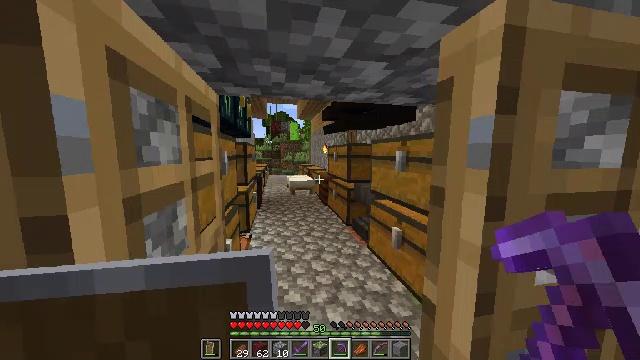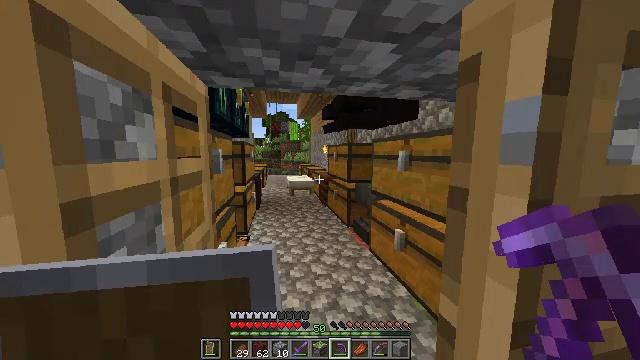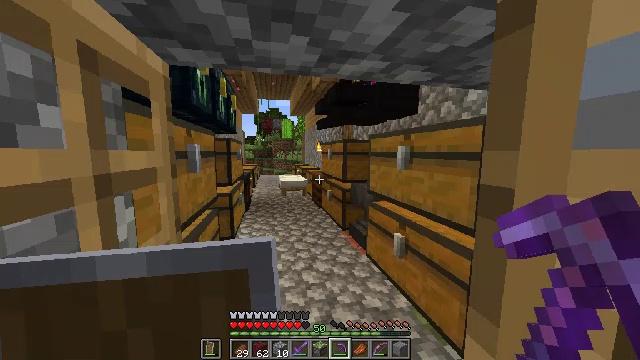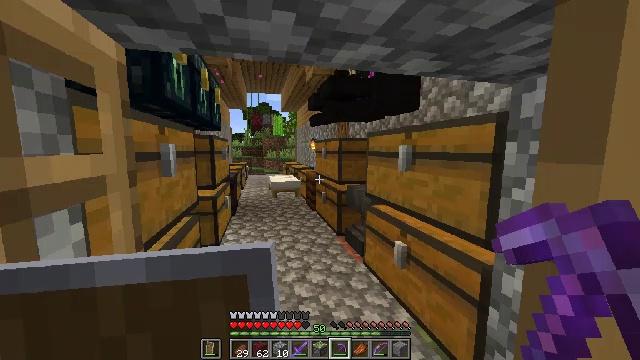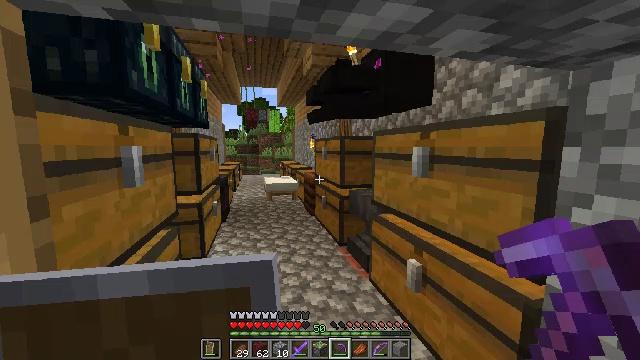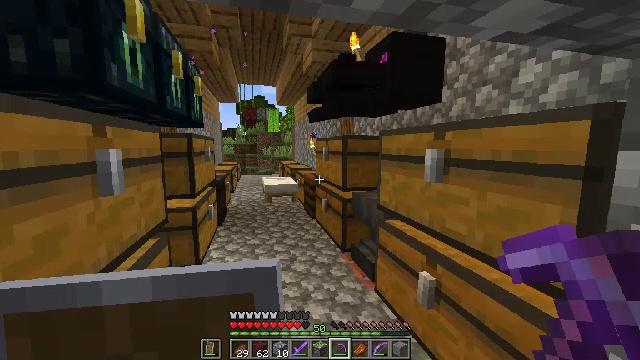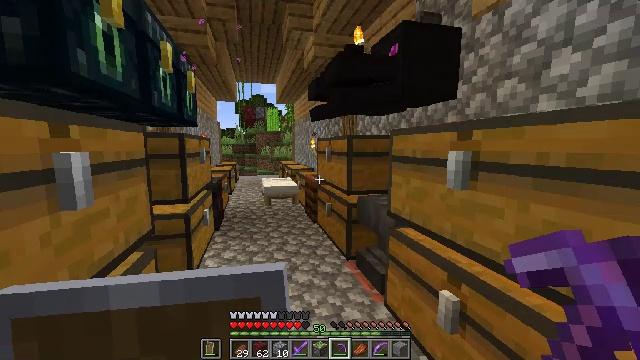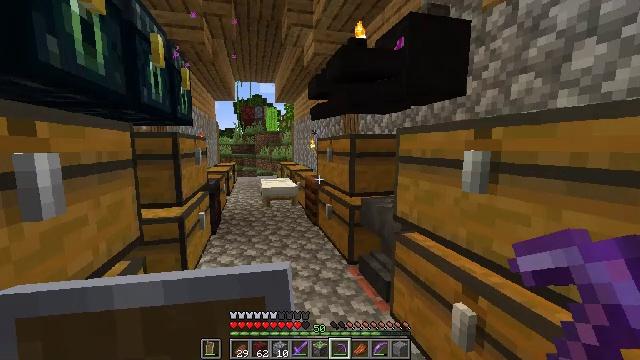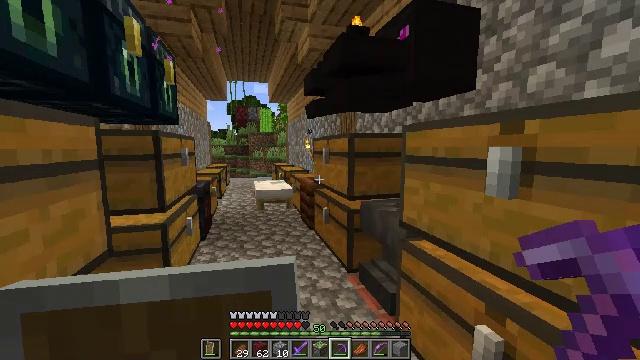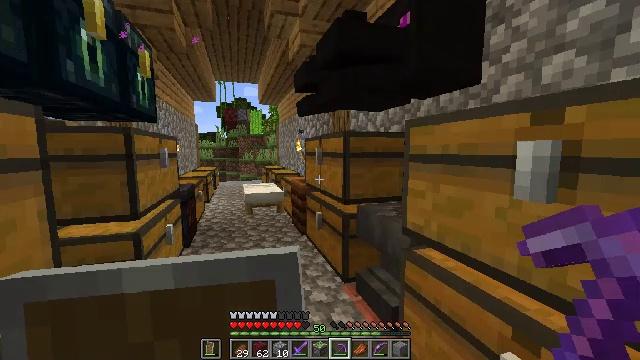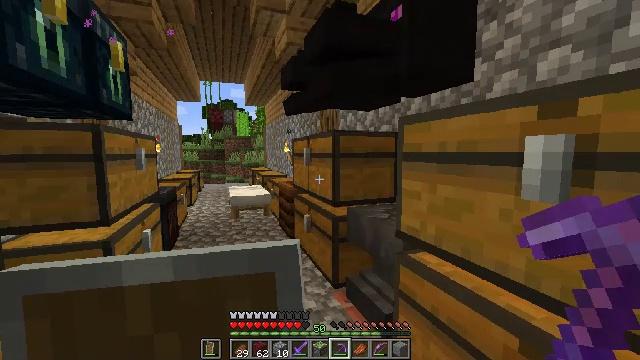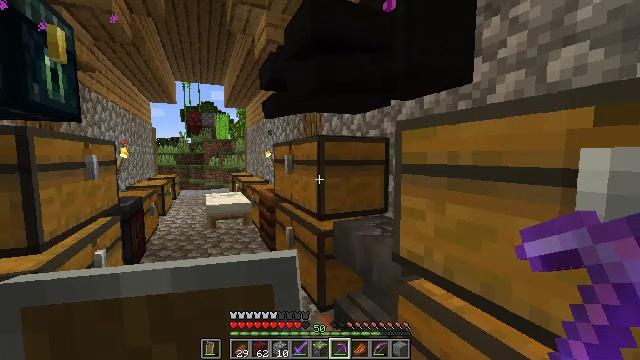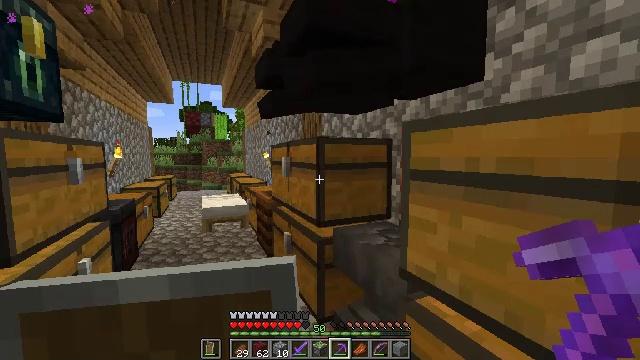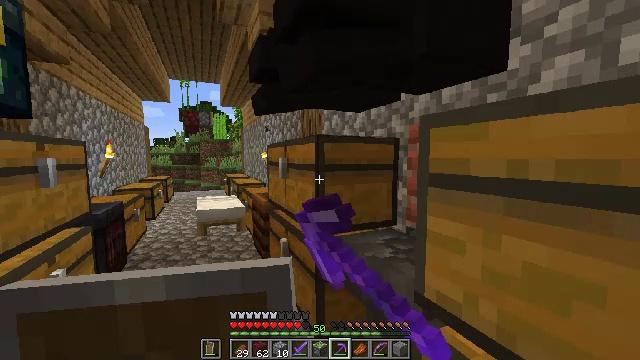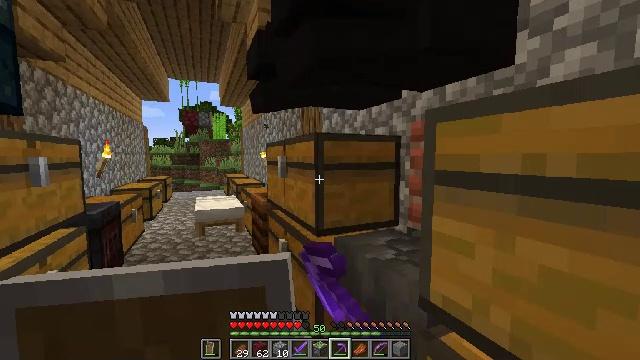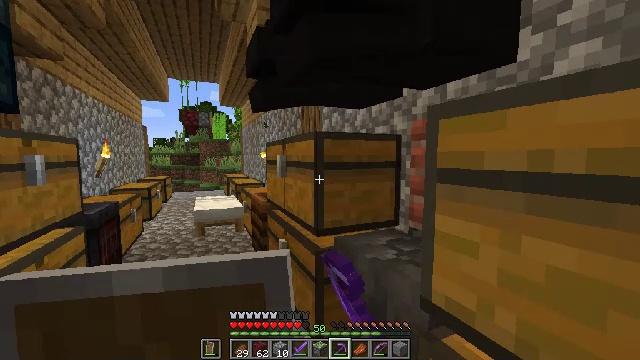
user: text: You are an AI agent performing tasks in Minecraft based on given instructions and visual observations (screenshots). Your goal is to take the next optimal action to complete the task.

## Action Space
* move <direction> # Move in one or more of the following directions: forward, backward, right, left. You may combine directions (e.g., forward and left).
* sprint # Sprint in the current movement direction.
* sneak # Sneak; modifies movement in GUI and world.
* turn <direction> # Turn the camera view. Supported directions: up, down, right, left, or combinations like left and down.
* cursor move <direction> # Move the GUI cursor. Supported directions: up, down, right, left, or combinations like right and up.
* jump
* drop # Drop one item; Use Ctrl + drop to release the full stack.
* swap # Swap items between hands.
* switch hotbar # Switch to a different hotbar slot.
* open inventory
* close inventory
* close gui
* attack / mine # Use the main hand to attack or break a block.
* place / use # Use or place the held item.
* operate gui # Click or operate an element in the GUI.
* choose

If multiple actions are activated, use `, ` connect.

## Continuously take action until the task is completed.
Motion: motion action
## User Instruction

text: Mine the hopper to collect it.
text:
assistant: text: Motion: move forward
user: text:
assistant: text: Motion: move forward, turn right
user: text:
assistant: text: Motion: move forward, turn right
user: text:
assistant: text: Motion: move forward
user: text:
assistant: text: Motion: move forward
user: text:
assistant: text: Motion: move forward
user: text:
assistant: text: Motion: move forward
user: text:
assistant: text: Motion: move forward, turn right
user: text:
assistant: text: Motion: move forward, turn right
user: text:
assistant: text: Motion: move forward, turn right
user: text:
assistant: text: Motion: move forward, turn right and up
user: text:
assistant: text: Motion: move forward, use / place
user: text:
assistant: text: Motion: use / place
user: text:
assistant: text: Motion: use / place
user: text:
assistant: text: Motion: no_op
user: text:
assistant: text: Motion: no_op
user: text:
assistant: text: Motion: no_op
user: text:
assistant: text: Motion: no_op
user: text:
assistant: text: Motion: no_op
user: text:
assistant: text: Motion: no_op
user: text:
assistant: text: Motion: turn up
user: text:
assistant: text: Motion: sneak, turn right and up
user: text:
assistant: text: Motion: sneak
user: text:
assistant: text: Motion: sneak, turn down
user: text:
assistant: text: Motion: sneak, turn down
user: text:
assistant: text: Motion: sneak, turn down
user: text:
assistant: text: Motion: sneak, turn right and down
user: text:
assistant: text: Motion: sneak
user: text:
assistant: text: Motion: sneak
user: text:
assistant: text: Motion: sneak